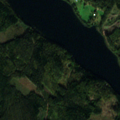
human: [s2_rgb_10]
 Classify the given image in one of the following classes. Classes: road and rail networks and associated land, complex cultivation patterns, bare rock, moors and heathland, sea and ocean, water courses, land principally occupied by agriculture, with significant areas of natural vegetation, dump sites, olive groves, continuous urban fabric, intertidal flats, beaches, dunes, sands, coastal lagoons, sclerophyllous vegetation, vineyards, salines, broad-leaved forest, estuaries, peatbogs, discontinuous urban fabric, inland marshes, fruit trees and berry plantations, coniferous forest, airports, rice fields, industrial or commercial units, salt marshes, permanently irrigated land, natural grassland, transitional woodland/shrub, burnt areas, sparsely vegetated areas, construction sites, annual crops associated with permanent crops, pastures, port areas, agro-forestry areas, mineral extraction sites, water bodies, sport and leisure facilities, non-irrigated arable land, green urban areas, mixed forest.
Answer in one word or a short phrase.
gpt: coniferous forest, mixed forest, water bodies